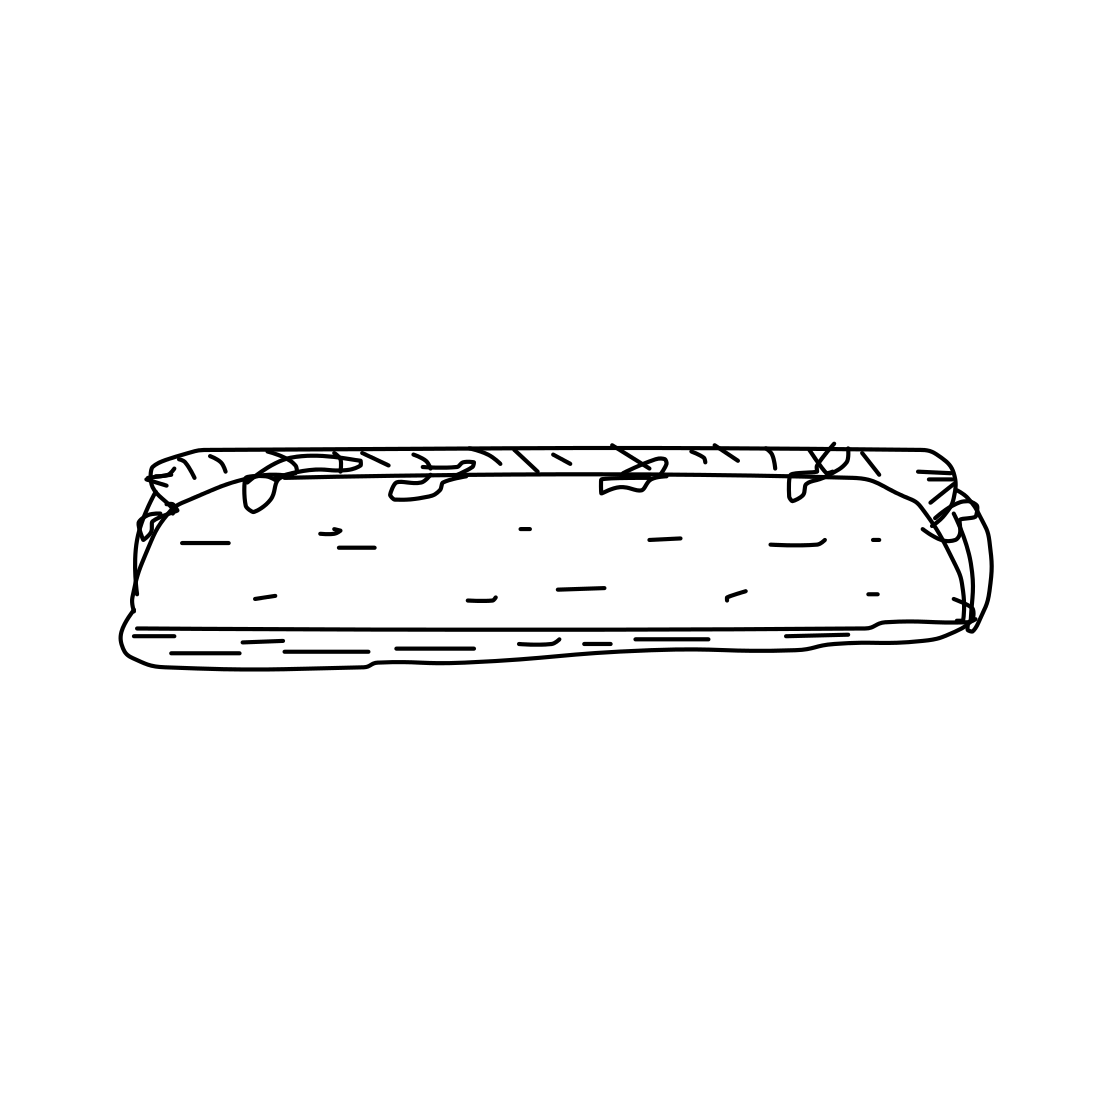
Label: hot-dog